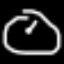
Label: clock